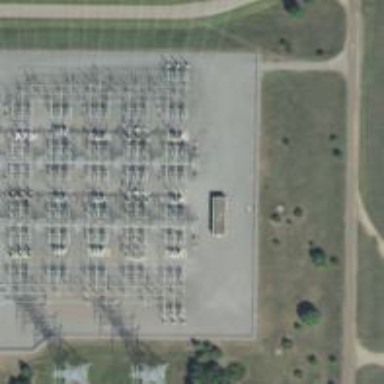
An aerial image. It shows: Switch for power supply.